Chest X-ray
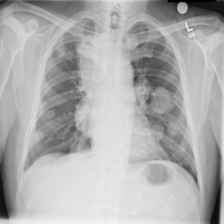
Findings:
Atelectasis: negative
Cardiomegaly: negative
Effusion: negative
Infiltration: negative
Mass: negative
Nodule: positive
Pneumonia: negative
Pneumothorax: negative
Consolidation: negative
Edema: negative
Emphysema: negative
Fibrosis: negative
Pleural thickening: negative
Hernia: negative